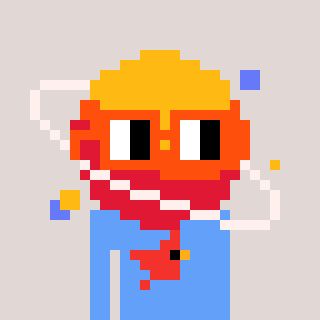
a pixel art character with square orange glasses, a saturn-shaped head and a blue-colored body on a warm background